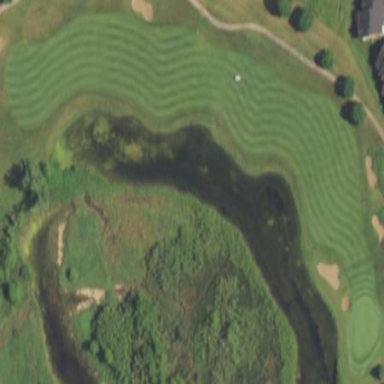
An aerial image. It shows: Golf fairway surrounded by grass.